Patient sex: M
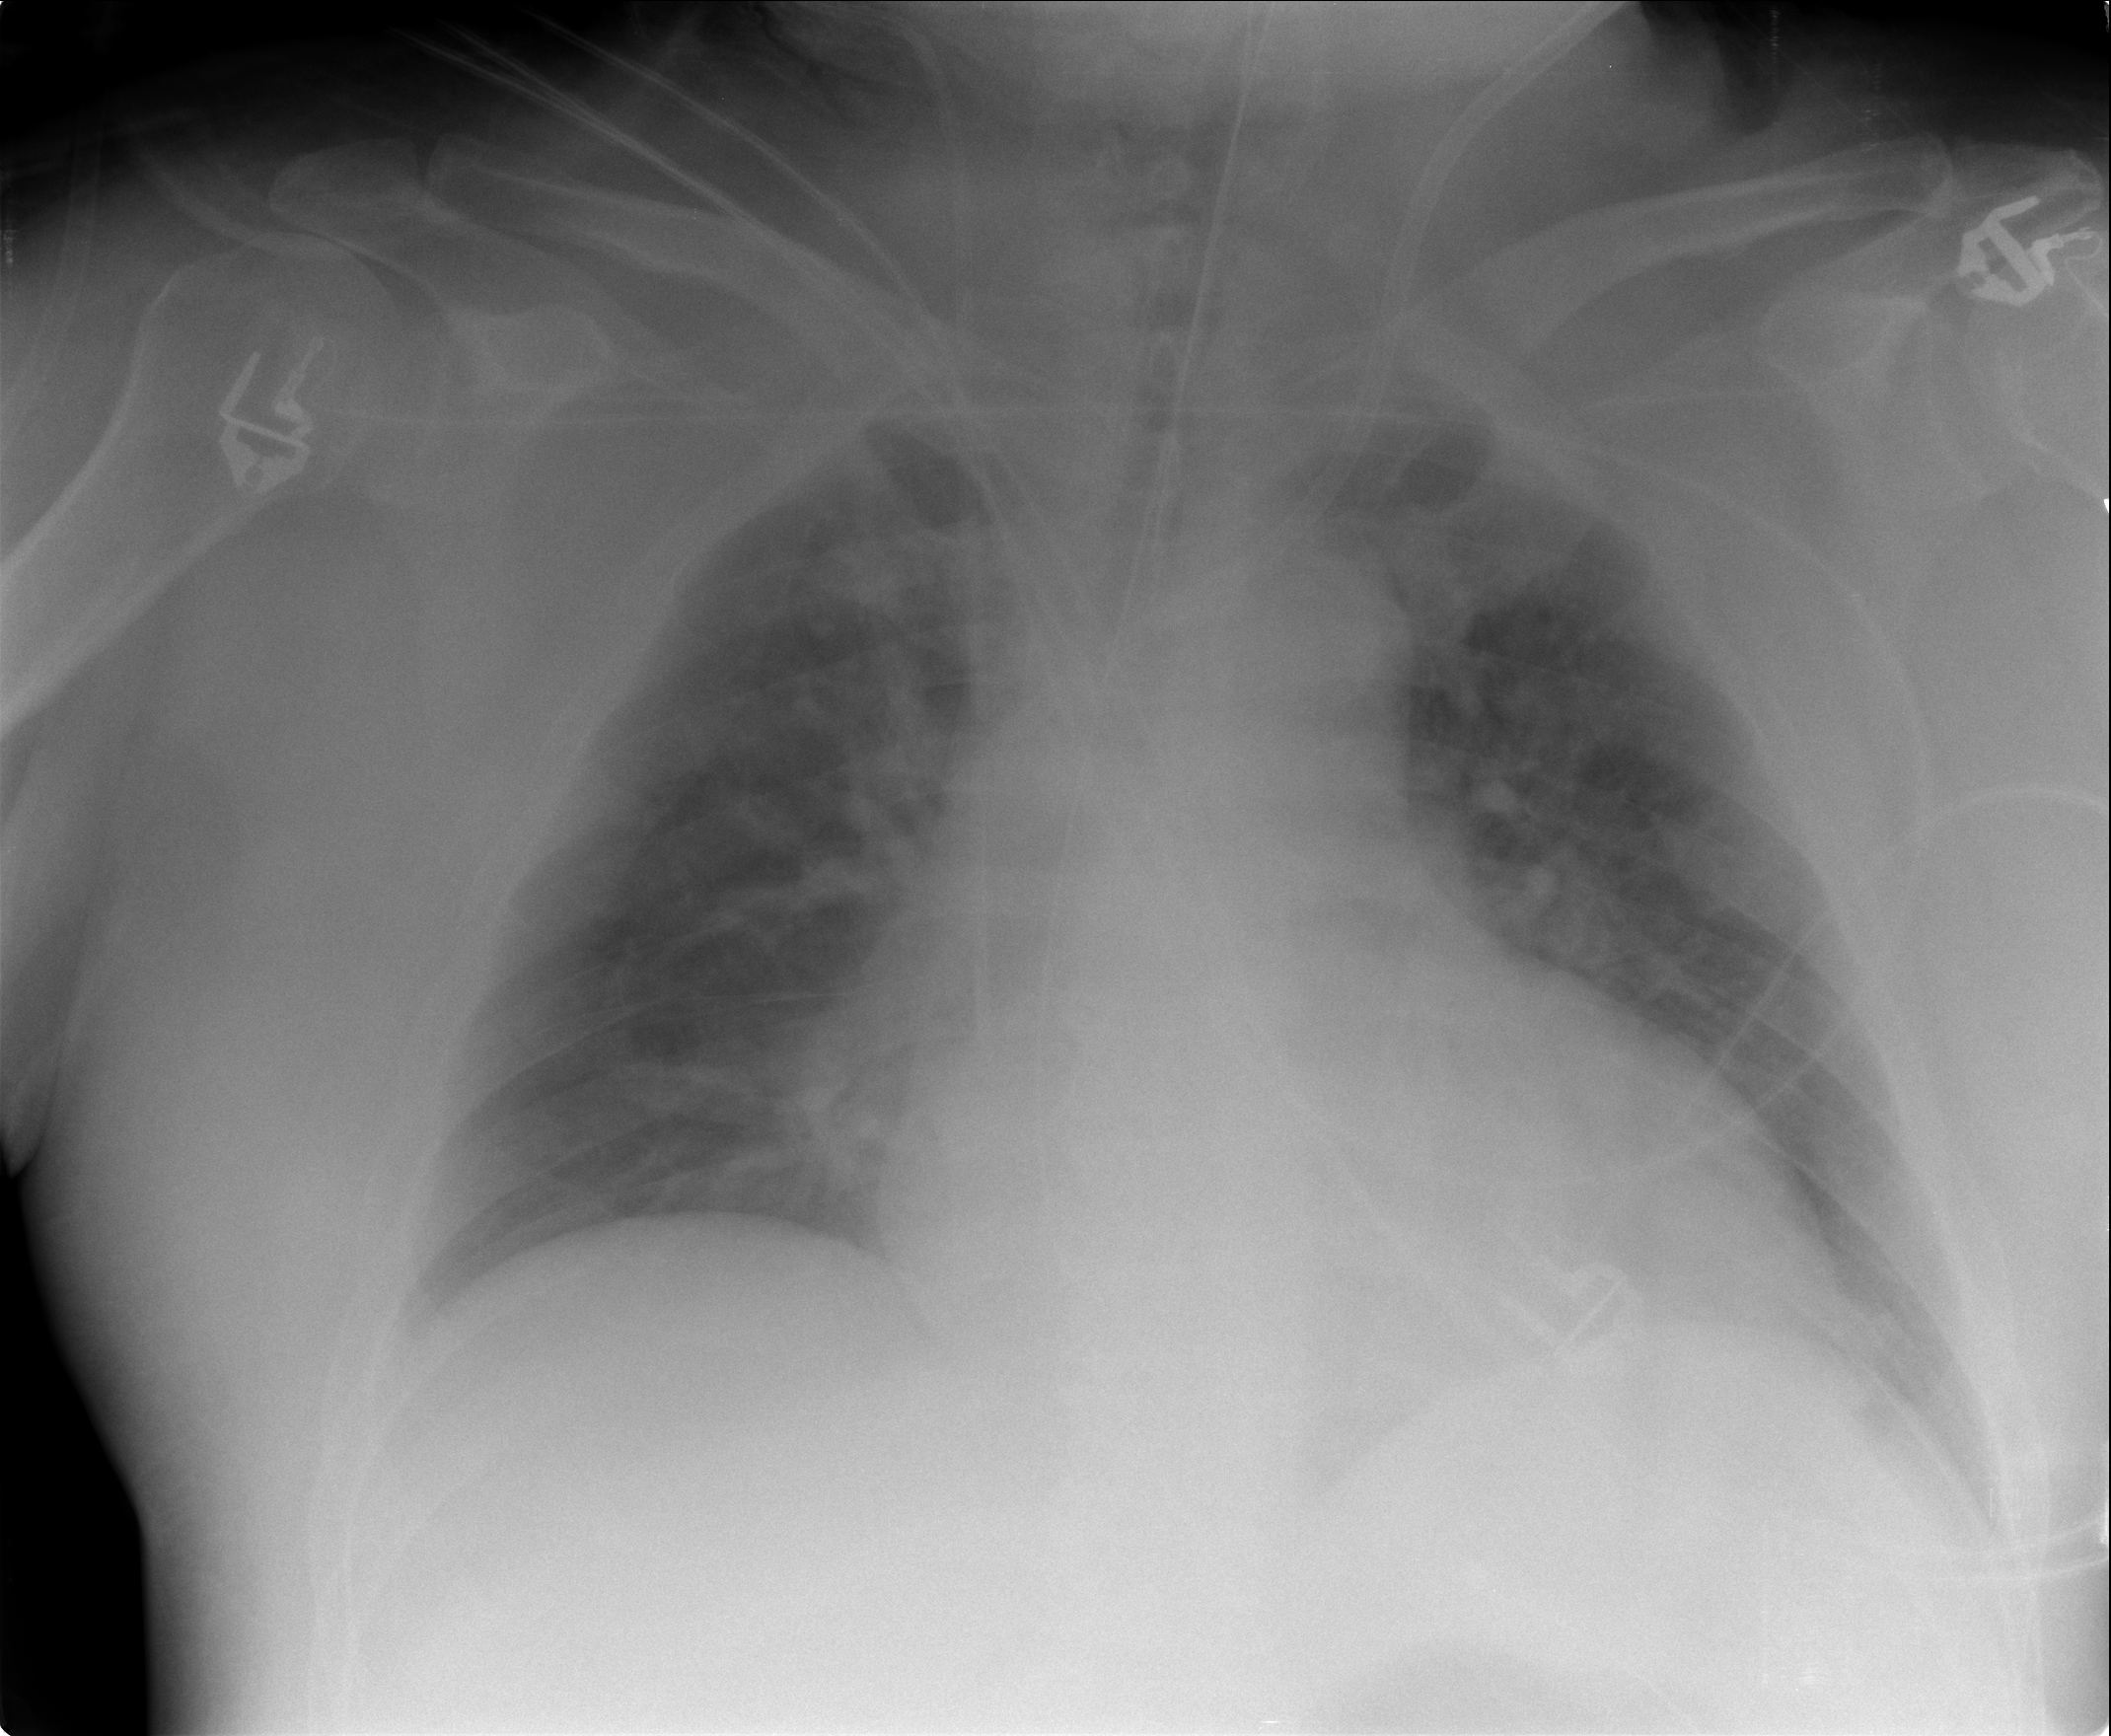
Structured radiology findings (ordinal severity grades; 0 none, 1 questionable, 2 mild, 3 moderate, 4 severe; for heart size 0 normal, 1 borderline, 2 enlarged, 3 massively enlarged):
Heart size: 2
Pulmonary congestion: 2
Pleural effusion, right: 0
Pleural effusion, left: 0
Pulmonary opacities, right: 2
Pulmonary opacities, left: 2
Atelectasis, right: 2
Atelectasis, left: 0